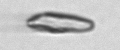
Label: detritus_transparent